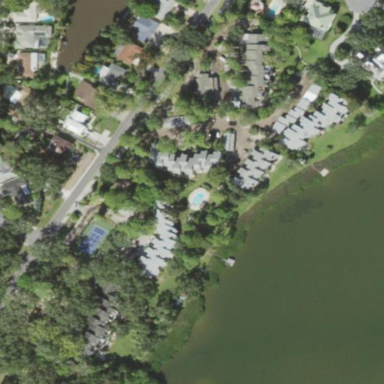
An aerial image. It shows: Condominium within residential area.